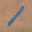
Label: 1